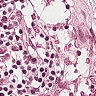
Metastatic tissue present: no